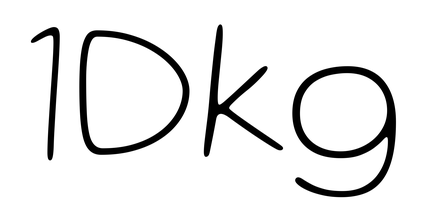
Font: Gluten_Thin